Question: There's nothing wrong with the result itself.
The image should explain itself.
The table basicly is repeating the whole table for each results instead of displaying the results with multiple lines on one table, its doing 1 line on 1 table many times.

Here's the code that involves it-
'''
<?php
$i=0;
while ($i < $num) {
$f1=mysql_result($result,$i,"id");
$f2=mysql_result($result,$i,"date");
$f3=mysql_result($result,$i,"agentclient");
$f4=mysql_result($result,$i,"propertydescription");
$f5=mysql_result($result,$i,"transactiontype");
$f5=mysql_result($result,$i,"applicabledocument");
$f5=mysql_result($result,$i,"received");
$f5=mysql_result($result,$i,"paid");
?>
<table width="98%" border="0" align="center" cellpadding="3" cellspacing="1" bgcolor="#CCCCCC">
<tr valign="bottom" bgcolor="#000000">
<td width="24"><span class="style1b"><strong>No.</strong></span></td>
<td width="105"><span class="style1b"><strong>Date</strong></span></td>
<td width="57"><span class="style1b"><strong>Agent/client</strong></span></td>
<td width="170"><span class="style1b"><strong>Property/Description</strong></span></td>
<td width="199"><span class="style1b"><strong>Transaction type </strong></span></td>
<td width="235"><span class="style1b"><strong>Applicable document </strong></span></td>
<td width="58"><span class="style1b"><strong>Received</strong></span></td>
<td width="58"><span class="style1b"><strong>Paid</strong></span></td>
</tr>
<tr valign="top" bgcolor="#FFFFFF">
<td><?php echo $f1; ?></td>
<td><?php echo $f2; ?></td>
<td><?php echo $f3; ?></td>
<td><?php echo $f4; ?></td>
<td><?php echo $f5; ?></td>
<td><?php echo $f6; ?></td>
<td><?php echo $f7; ?></td>
<td><?php echo $f8; ?></td>
</tr>
</table>
<?php
$i++;
}
?>
'''
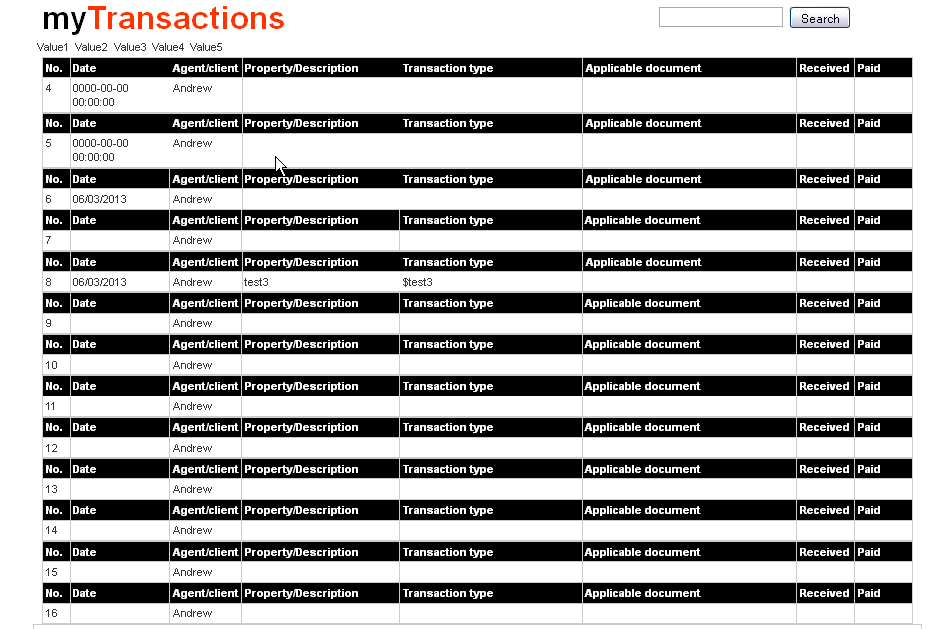
Answer: There are lots of way to improve this code, but to fix your immediate problem, just take the header row out of the loop:
'''
<table width="98%" border="0" align="center" cellpadding="3" cellspacing="1" bgcolor="#CCCCCC">
<tr valign="bottom" bgcolor="#000000">
<td width="24"><span class="style1b"><strong>No.</strong></span></td>
<td width="105"><span class="style1b"><strong>Date</strong></span></td>
<td width="57"><span class="style1b"><strong>Agent/client</strong></span></td>
<td width="170"><span class="style1b"><strong>Property/Description</strong></span></td>
<td width="199"><span class="style1b"><strong>Transaction type </strong></span></td>
<td width="235"><span class="style1b"><strong>Applicable document </strong></span></td>
<td width="58"><span class="style1b"><strong>Received</strong></span></td>
<td width="58"><span class="style1b"><strong>Paid</strong></span></td>
</tr>
<?php
$i=0;
while ($i < $num) {
$f1=mysql_result($result,$i,"id");
$f2=mysql_result($result,$i,"date");
$f3=mysql_result($result,$i,"agentclient");
$f4=mysql_result($result,$i,"propertydescription");
$f5=mysql_result($result,$i,"transactiontype");
$f5=mysql_result($result,$i,"applicabledocument");
$f5=mysql_result($result,$i,"received");
$f5=mysql_result($result,$i,"paid");
?>
<tr valign="top" bgcolor="#FFFFFF">
<td><?php echo $f1; ?></td>
<td><?php echo $f2; ?></td>
<td><?php echo $f3; ?></td>
<td><?php echo $f4; ?></td>
<td><?php echo $f5; ?></td>
<td><?php echo $f6; ?></td>
<td><?php echo $f7; ?></td>
<td><?php echo $f8; ?></td>
</tr>
<?php
$i++;
}
?>
</table>
'''